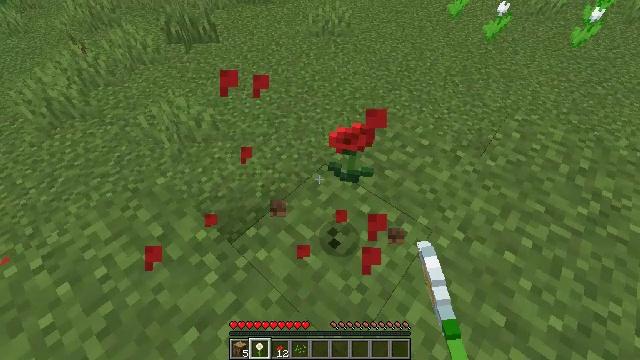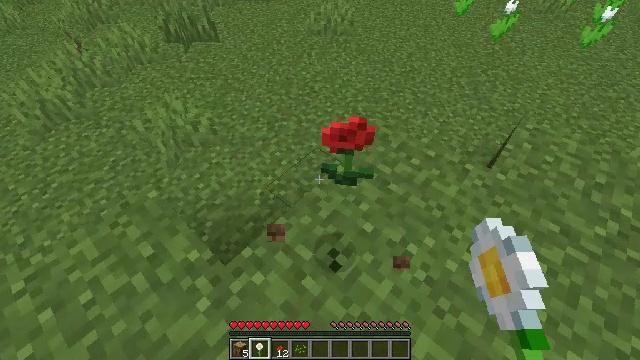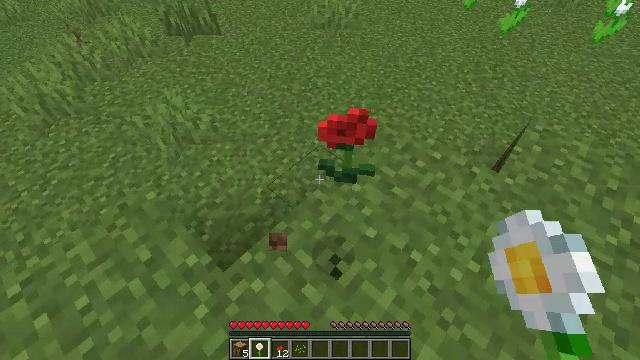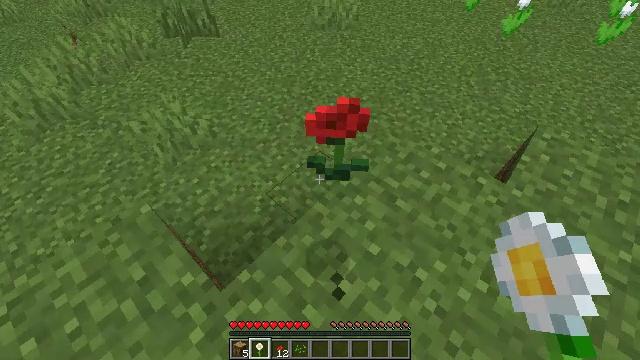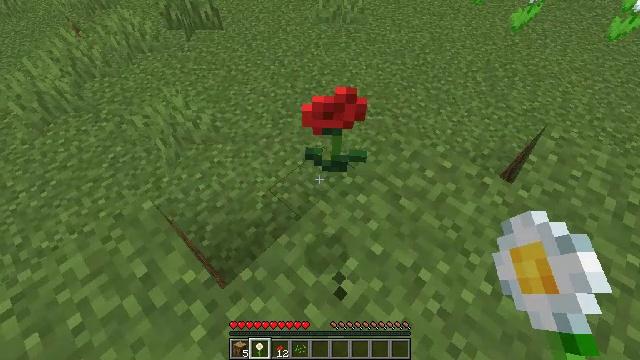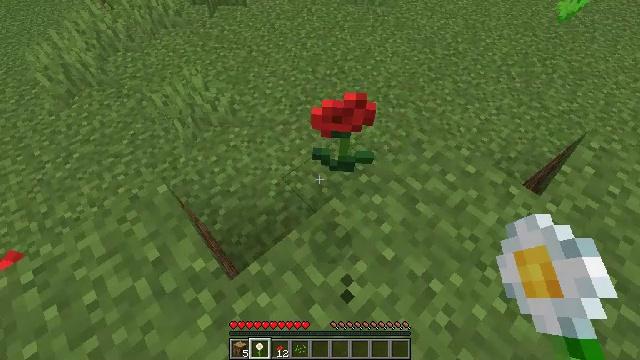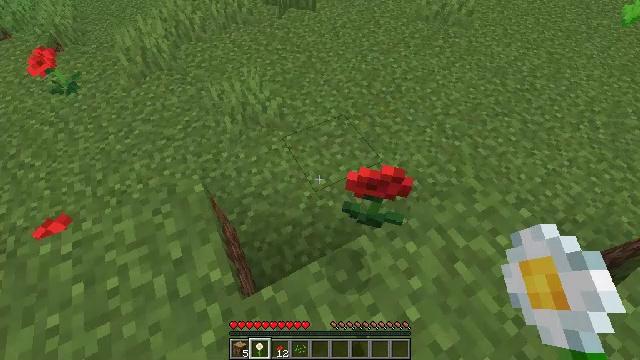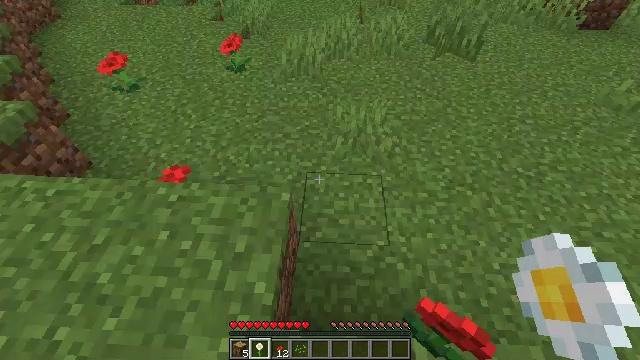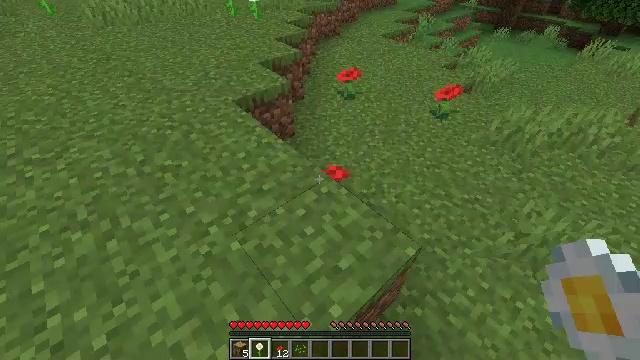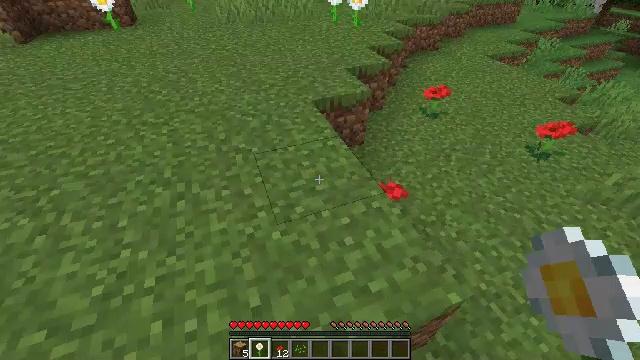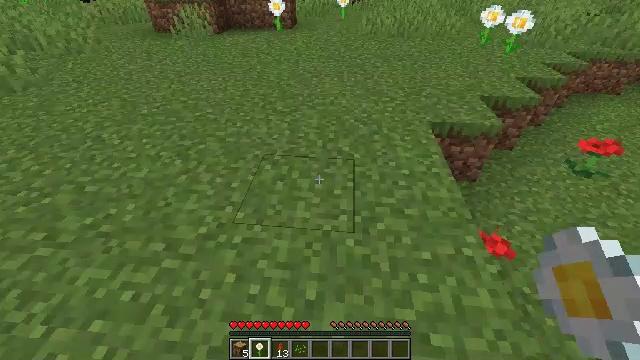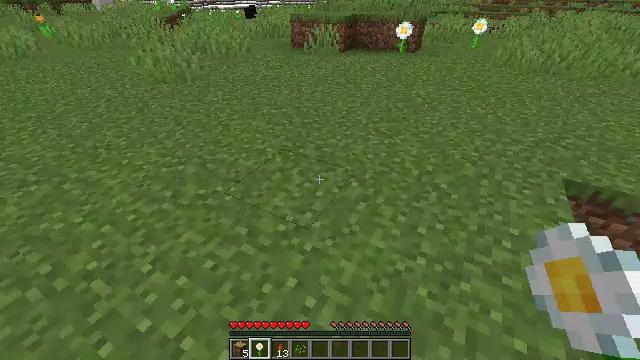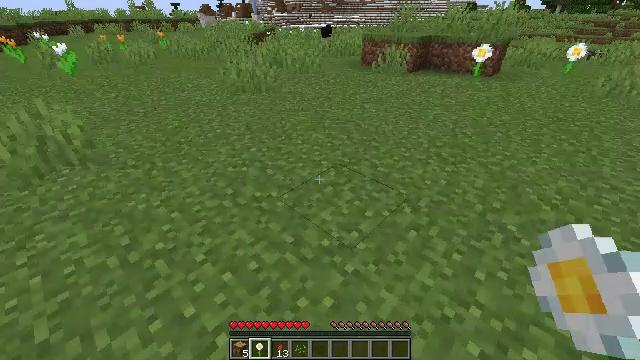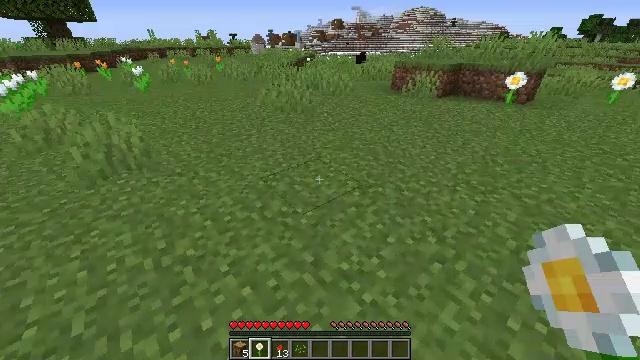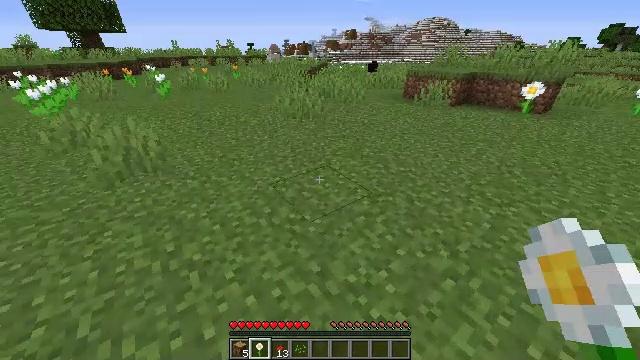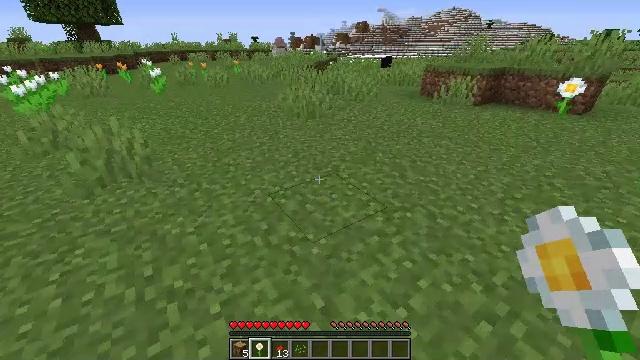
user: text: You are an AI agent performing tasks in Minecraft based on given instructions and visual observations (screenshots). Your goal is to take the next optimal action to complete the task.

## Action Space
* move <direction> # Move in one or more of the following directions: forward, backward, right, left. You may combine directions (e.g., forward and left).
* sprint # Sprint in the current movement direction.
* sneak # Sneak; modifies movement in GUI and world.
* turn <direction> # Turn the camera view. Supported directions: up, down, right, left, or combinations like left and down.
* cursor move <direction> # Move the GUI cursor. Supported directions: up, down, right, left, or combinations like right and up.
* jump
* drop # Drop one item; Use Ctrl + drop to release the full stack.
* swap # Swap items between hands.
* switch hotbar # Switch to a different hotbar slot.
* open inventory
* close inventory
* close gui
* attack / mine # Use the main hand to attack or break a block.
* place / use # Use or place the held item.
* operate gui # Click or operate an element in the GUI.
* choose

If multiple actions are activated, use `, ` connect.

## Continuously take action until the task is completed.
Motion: motion action
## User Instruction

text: Kill the sheep.
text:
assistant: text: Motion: move forward
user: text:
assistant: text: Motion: turn down
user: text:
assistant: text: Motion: no_op
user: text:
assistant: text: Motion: turn down
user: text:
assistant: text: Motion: move forward, turn left and down
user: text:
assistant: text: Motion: move forward, turn left
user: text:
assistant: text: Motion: move forward, turn left and up
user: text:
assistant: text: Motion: turn left and up
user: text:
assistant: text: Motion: turn left and up
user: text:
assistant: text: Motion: turn left and up
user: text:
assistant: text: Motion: move forward, turn left and up
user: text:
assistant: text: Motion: move forward, turn left and up
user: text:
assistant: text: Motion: turn left and up
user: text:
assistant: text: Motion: move forward, turn left and up
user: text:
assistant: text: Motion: move forward, turn left
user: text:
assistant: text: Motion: move forward, turn left and up
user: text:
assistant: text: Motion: move forward, turn left and up
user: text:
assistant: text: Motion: move forward, turn left and up
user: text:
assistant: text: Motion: move forward
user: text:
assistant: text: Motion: move forward
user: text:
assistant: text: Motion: move forward, turn left and up
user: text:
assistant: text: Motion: move forward, turn left and up
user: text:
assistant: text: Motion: move forward, turn left and up
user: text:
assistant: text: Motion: move forward, turn left
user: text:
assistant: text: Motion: move forward
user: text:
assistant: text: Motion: move forward
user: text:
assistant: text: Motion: move forward
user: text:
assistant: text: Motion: move forward
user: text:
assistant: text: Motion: move forward
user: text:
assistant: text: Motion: move forward, jump